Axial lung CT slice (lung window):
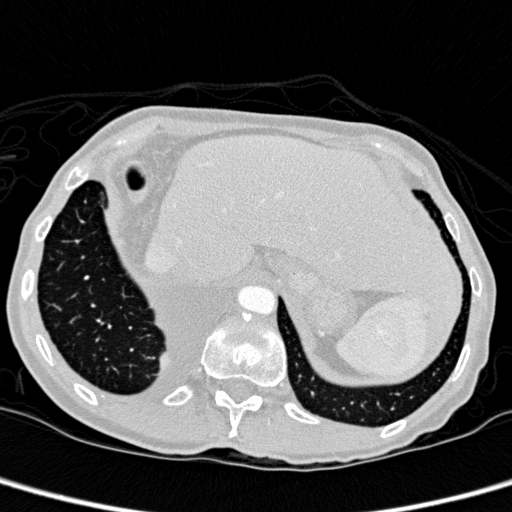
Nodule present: yes
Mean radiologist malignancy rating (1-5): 2.5